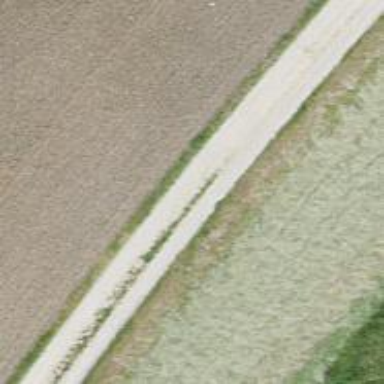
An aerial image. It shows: Gravel track with grade1 track type.